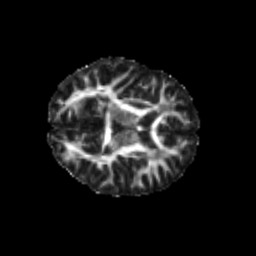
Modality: FA
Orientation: axial
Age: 21
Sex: female
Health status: healthy